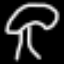
Label: mushroom